Question: I have the following two tables:
- - - -
- - - - -
What I want to do is get the 'distinct Staff' with 'Sum of (SellingPrice)' , 'Sum of (NettPrice)', 'Profit (Sum of sellingPrice)- Sum of (NettPrice))', No of Pax which is '(AdultNo + ChildNo)' and also count the 'BookingID' as No of Bookings
'''
WHERE BookingDate >= fromDate AND BookingDate <= toDate
AND TicketingStatus='CP'
'''
Something that looks like this (The Total figures at the bottom doesn't matter as i will write them to csv format, i will handle the total there) but i need to figure out how to get the query first.

This is the query i can get from the 2nd Table
'''
SELECT Staff, SUM(FinalSellingPrice) AS gross, SUM(FinalNett) AS cost
FROM BHandle
WHERE ticketingstatus ='CP'
GROUP BY Staff
'''
This is my query for the 1st table
'''
SELECT (adultno+childno) AS pax
fFROM om BList
WHERE bookingdate >='01-mar-2013 00:00'
AND bookingdate <= '15-may-2013 23:59'
'''
How can I combine these 2 queries together?
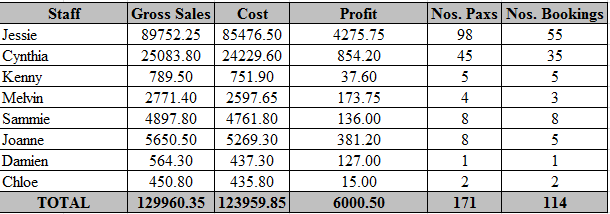
Answer: Something like this (assuming all columns are non null):
'''
select Staff,
sum(FinalSellingPrice) as gross,
sum(FinalNett) as cost,
sum(FinalSellingPrice - FinalNett) as profit,
sum(AdultNo+ChildNo) as pax,
count(1) as bookings
from Blist b
inner join BHandle bh on b.BookingID = bh.BookingID
where b.BookingDate >= fromDate
and b.BookingDate <= toDate
and bh.TicketingStatus = 'CP'
group by staff;
'''